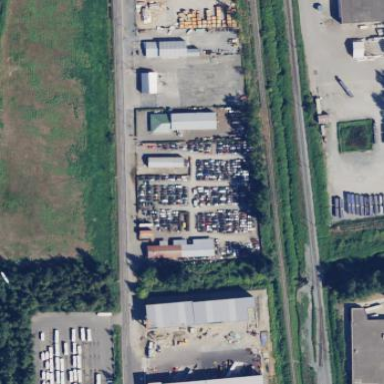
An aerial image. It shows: Industrial area designated for auto wrecking.